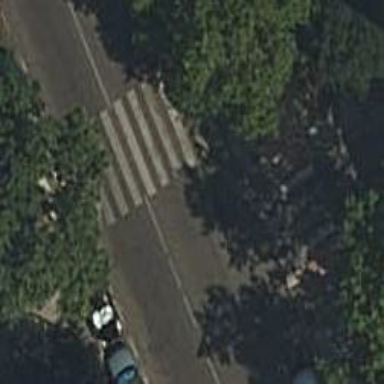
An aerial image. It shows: Zebra crossing on footway.